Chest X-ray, PA view. Patient: 16 years old, sex M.
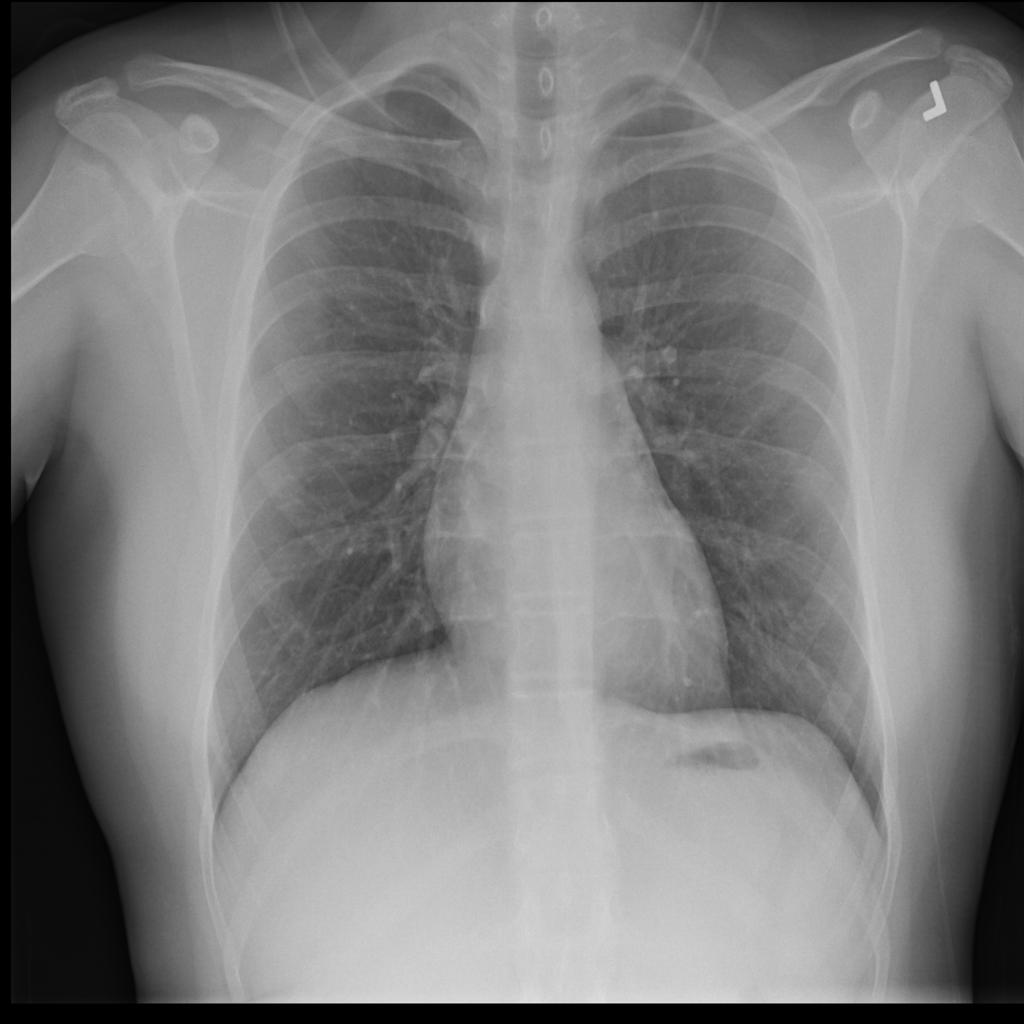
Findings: No Finding